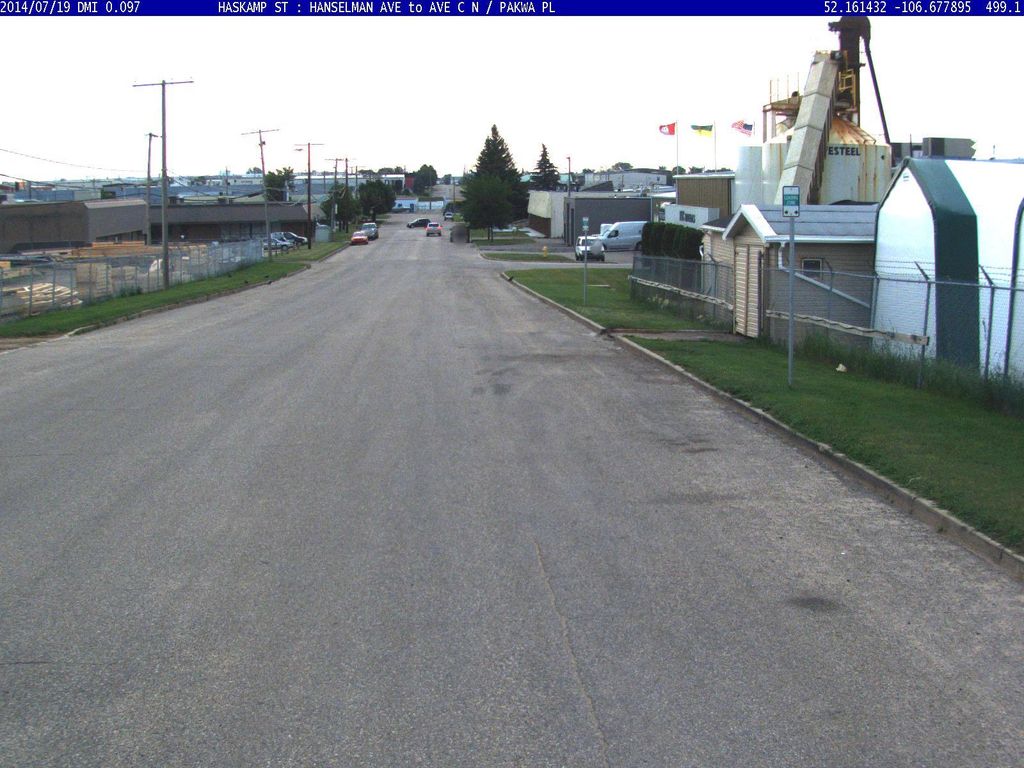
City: saskatoon